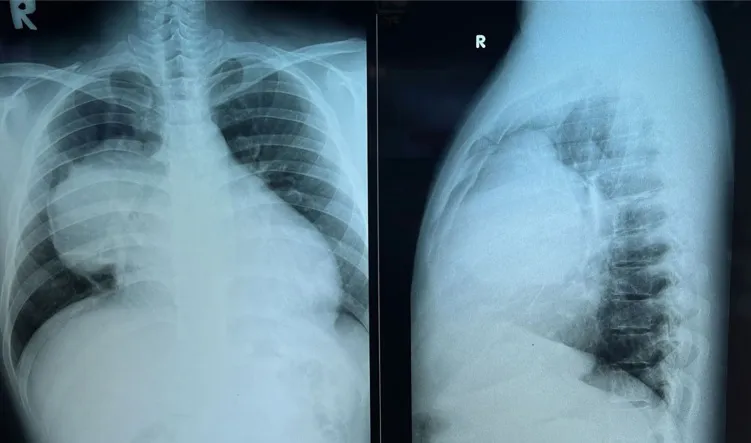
AP and lateral chest x-ray.
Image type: radiology (x_ray)